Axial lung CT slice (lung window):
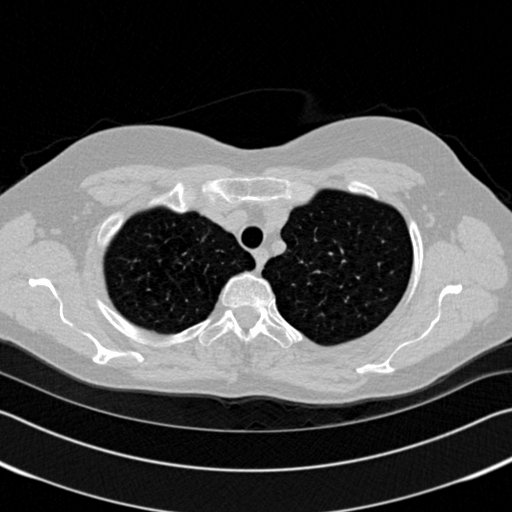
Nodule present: no